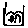
Label: bird